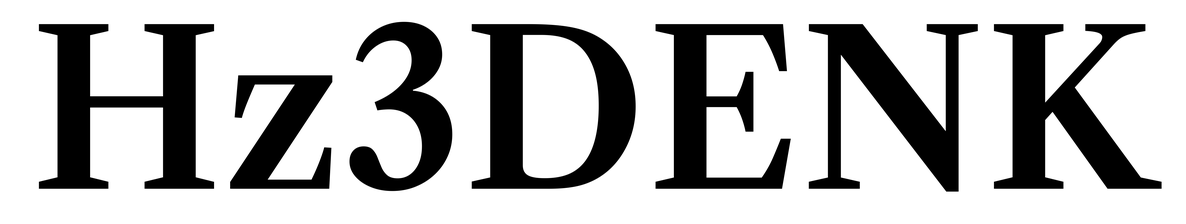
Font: LibreCaslonText_SemiBold